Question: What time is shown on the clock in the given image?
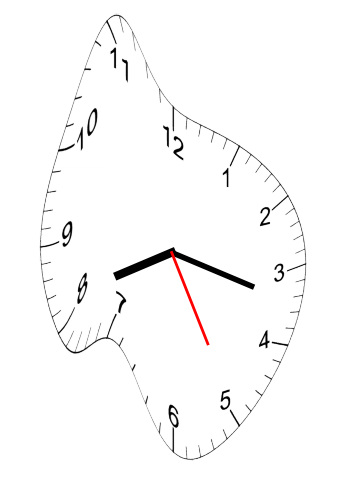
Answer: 08:17:25